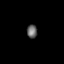
Tissue: prostate
Cell type: T cells
Senescence score: 0.2879
Nuclear area (px): 135
Mean DAPI intensity: 102.993